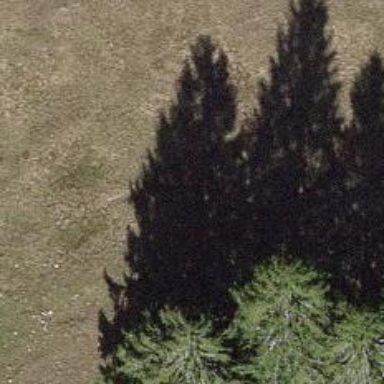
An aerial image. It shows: Single tag "natural: tree."